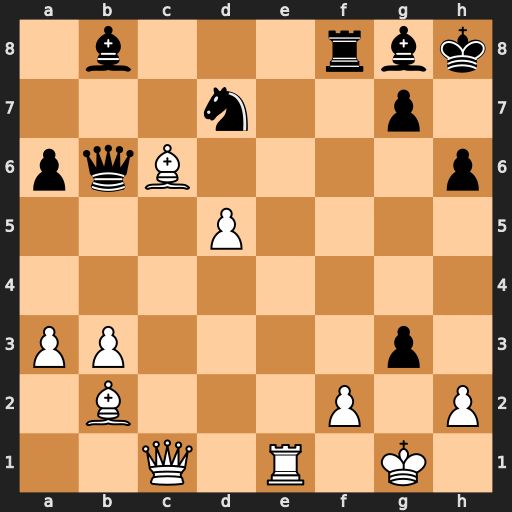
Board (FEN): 1b3rbk/3n2p1/pqB4p/3P4/8/PP4p1/1B3P1P/2Q1R1K1
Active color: w
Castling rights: -
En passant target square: -
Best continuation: Qxh6+ Bh7 Qxg7#